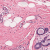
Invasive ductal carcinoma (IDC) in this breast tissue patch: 0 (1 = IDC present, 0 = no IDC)